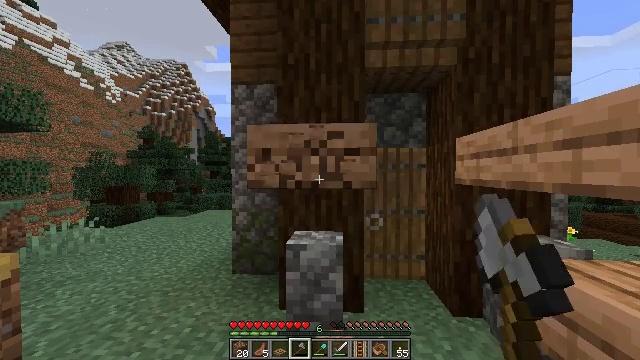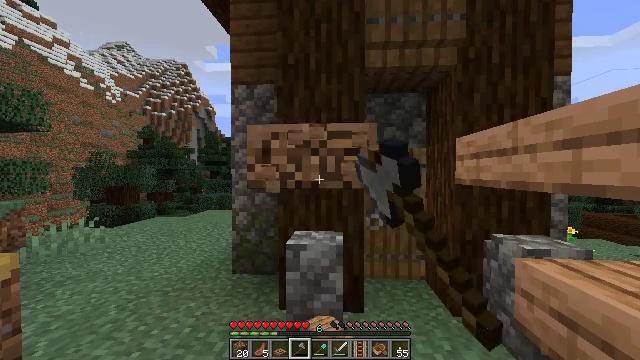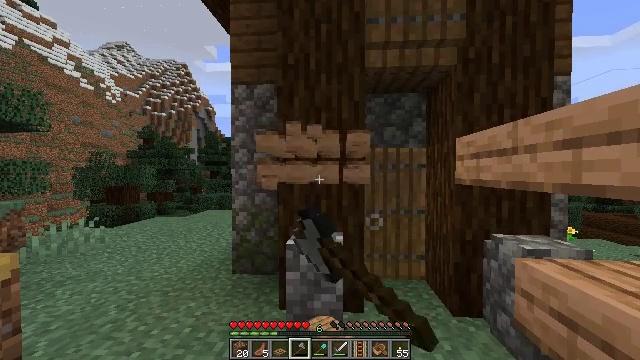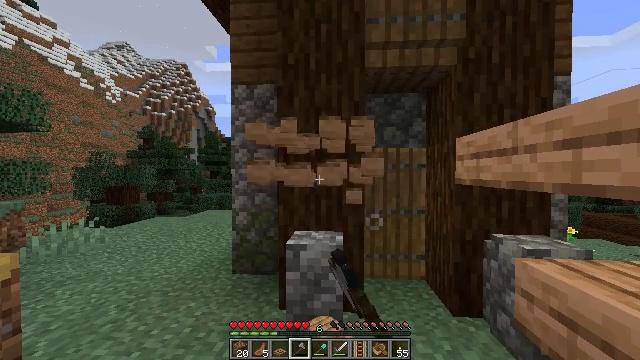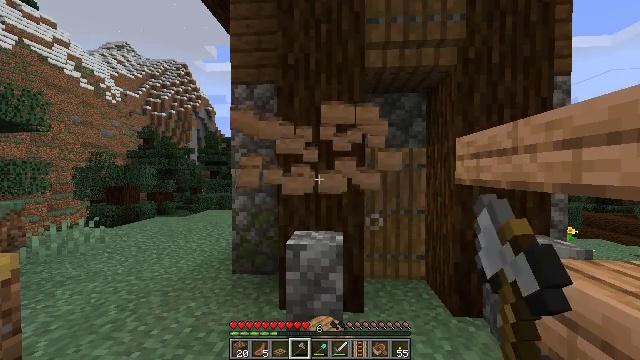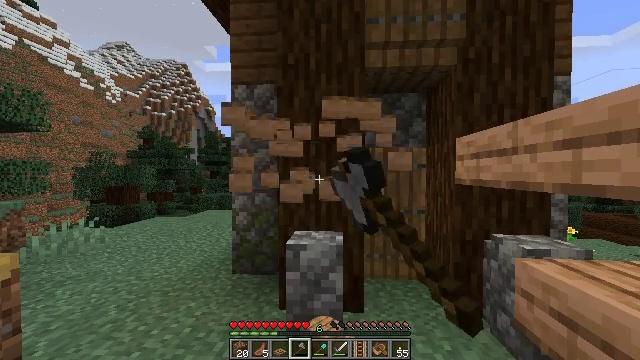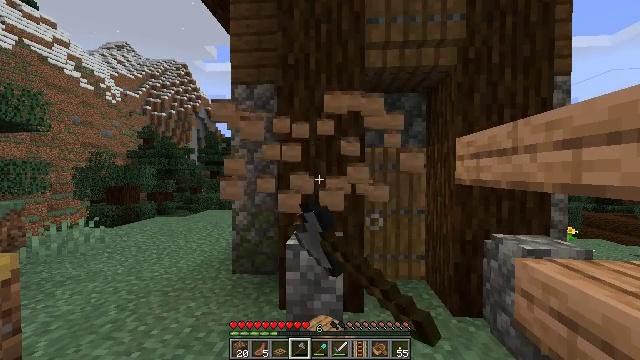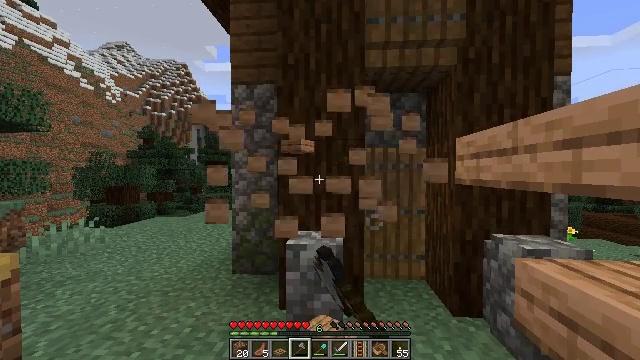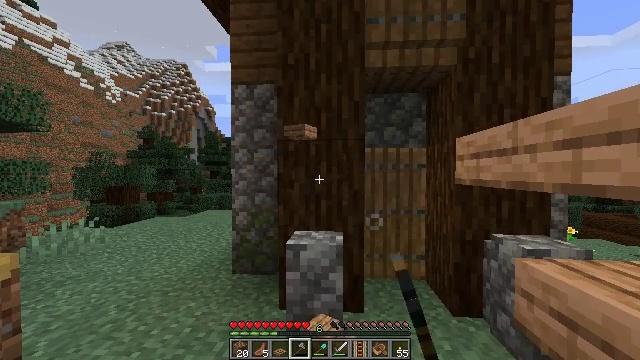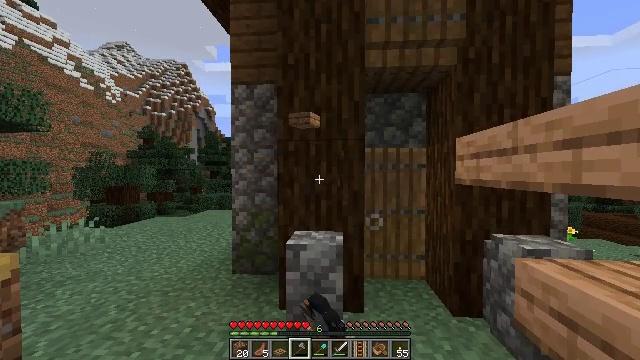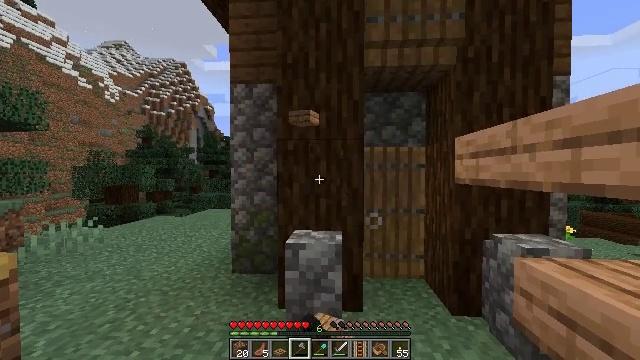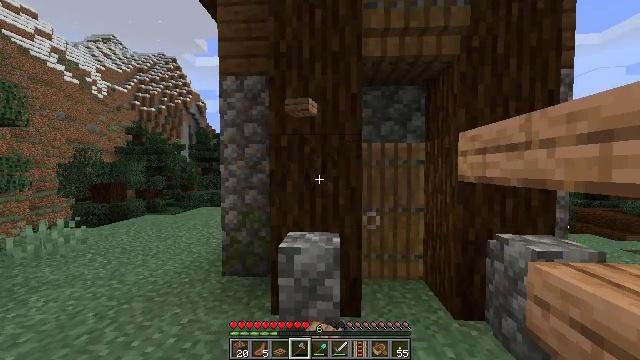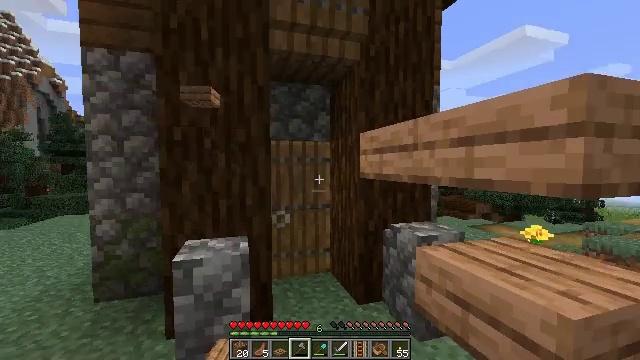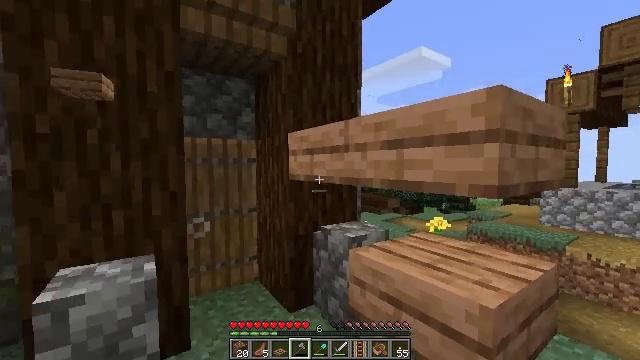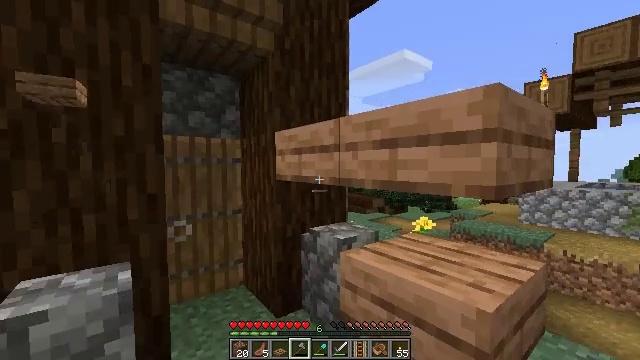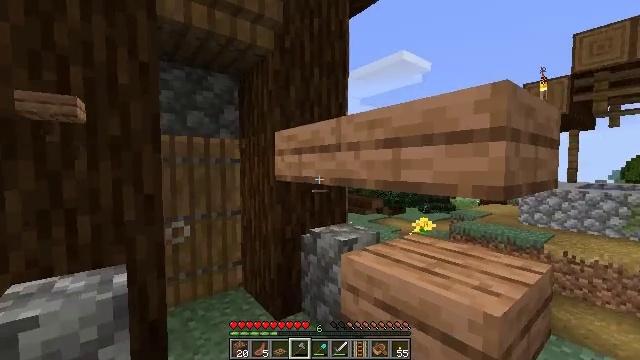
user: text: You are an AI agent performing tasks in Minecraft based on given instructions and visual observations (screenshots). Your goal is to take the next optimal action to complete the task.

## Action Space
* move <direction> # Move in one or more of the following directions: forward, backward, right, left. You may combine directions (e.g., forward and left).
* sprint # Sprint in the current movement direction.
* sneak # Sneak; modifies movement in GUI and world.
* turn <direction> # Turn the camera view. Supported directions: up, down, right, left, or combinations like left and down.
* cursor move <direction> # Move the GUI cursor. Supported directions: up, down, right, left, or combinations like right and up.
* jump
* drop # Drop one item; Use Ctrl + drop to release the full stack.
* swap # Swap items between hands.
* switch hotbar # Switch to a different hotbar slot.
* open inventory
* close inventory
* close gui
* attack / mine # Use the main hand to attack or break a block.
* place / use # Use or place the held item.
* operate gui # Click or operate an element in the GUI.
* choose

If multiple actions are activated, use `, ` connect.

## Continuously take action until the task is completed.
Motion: motion action
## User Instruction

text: Attack the jungle slab to break it.
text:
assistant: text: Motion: attack / mine
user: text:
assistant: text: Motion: attack / mine
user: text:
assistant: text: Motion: attack / mine
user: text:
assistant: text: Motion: attack / mine
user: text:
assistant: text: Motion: attack / mine
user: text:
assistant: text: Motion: attack / mine
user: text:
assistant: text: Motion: attack / mine
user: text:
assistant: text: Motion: attack / mine
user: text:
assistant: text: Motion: attack / mine
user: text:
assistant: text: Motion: move forward, attack / mine
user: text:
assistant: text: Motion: move forward, turn right, attack / mine
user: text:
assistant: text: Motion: move forward, turn right
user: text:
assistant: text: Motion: turn right
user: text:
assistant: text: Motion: turn right
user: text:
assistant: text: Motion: no_op
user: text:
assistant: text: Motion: turn right, attack / mine
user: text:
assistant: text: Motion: turn right and up, attack / mine
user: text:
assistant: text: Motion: turn right and up, attack / mine
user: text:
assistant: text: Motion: attack / mine
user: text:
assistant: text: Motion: attack / mine
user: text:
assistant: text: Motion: attack / mine
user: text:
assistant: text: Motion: attack / mine
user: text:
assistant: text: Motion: attack / mine
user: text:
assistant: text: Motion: attack / mine
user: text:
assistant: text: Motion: attack / mine
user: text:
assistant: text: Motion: attack / mine
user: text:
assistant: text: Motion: attack / mine
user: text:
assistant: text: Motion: attack / mine
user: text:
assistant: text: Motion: attack / mine
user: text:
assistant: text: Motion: attack / mine